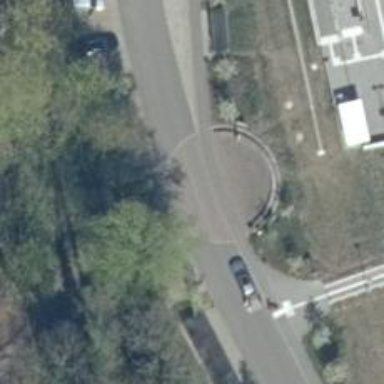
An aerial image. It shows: Turning circle on the road.